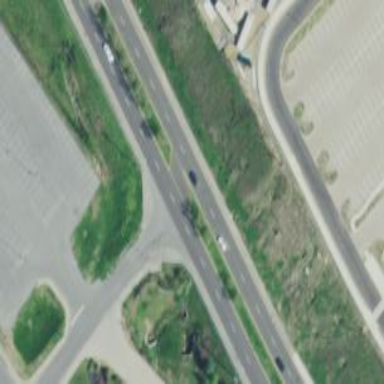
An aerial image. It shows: Secondary link road.